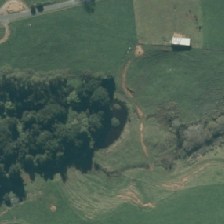
Land cover: indigenous_forest